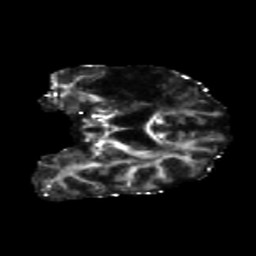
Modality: FA
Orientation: coronal
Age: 75
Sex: male
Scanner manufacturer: siemens
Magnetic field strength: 3 T
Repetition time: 5.47 s
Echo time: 0.0854 s